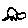
Label: square